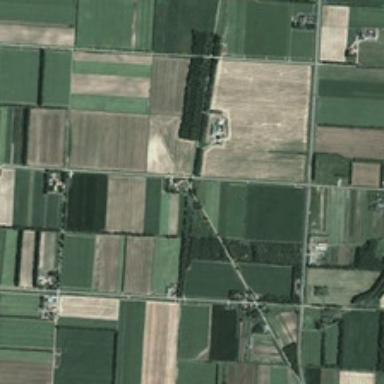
Many pieces of farmlands are together .